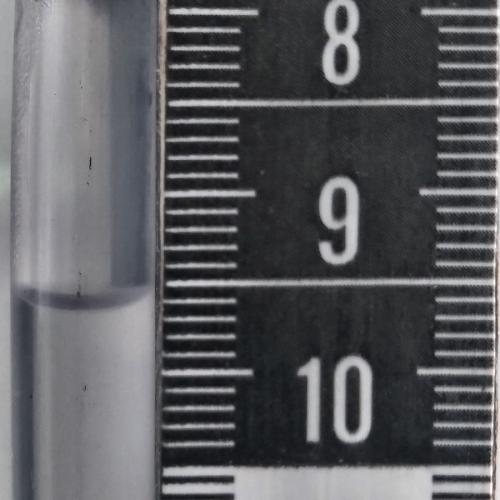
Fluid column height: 9.6 cm